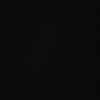
Label: space